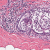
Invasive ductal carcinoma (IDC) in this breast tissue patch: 0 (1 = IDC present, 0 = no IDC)